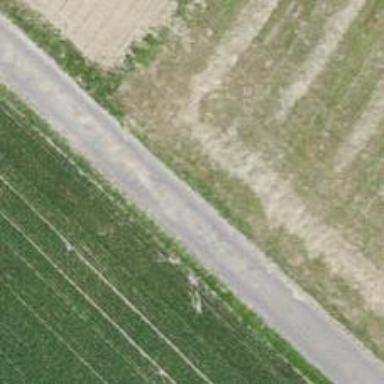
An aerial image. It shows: Well-maintained track road of grade 1.